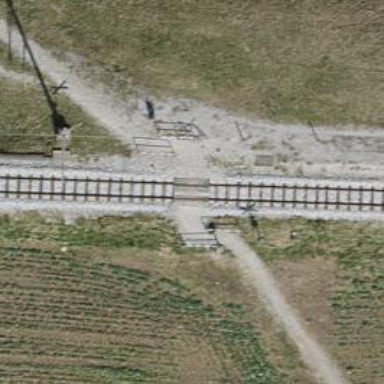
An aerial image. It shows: Railway crossing.